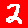
Digit: 2